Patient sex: M
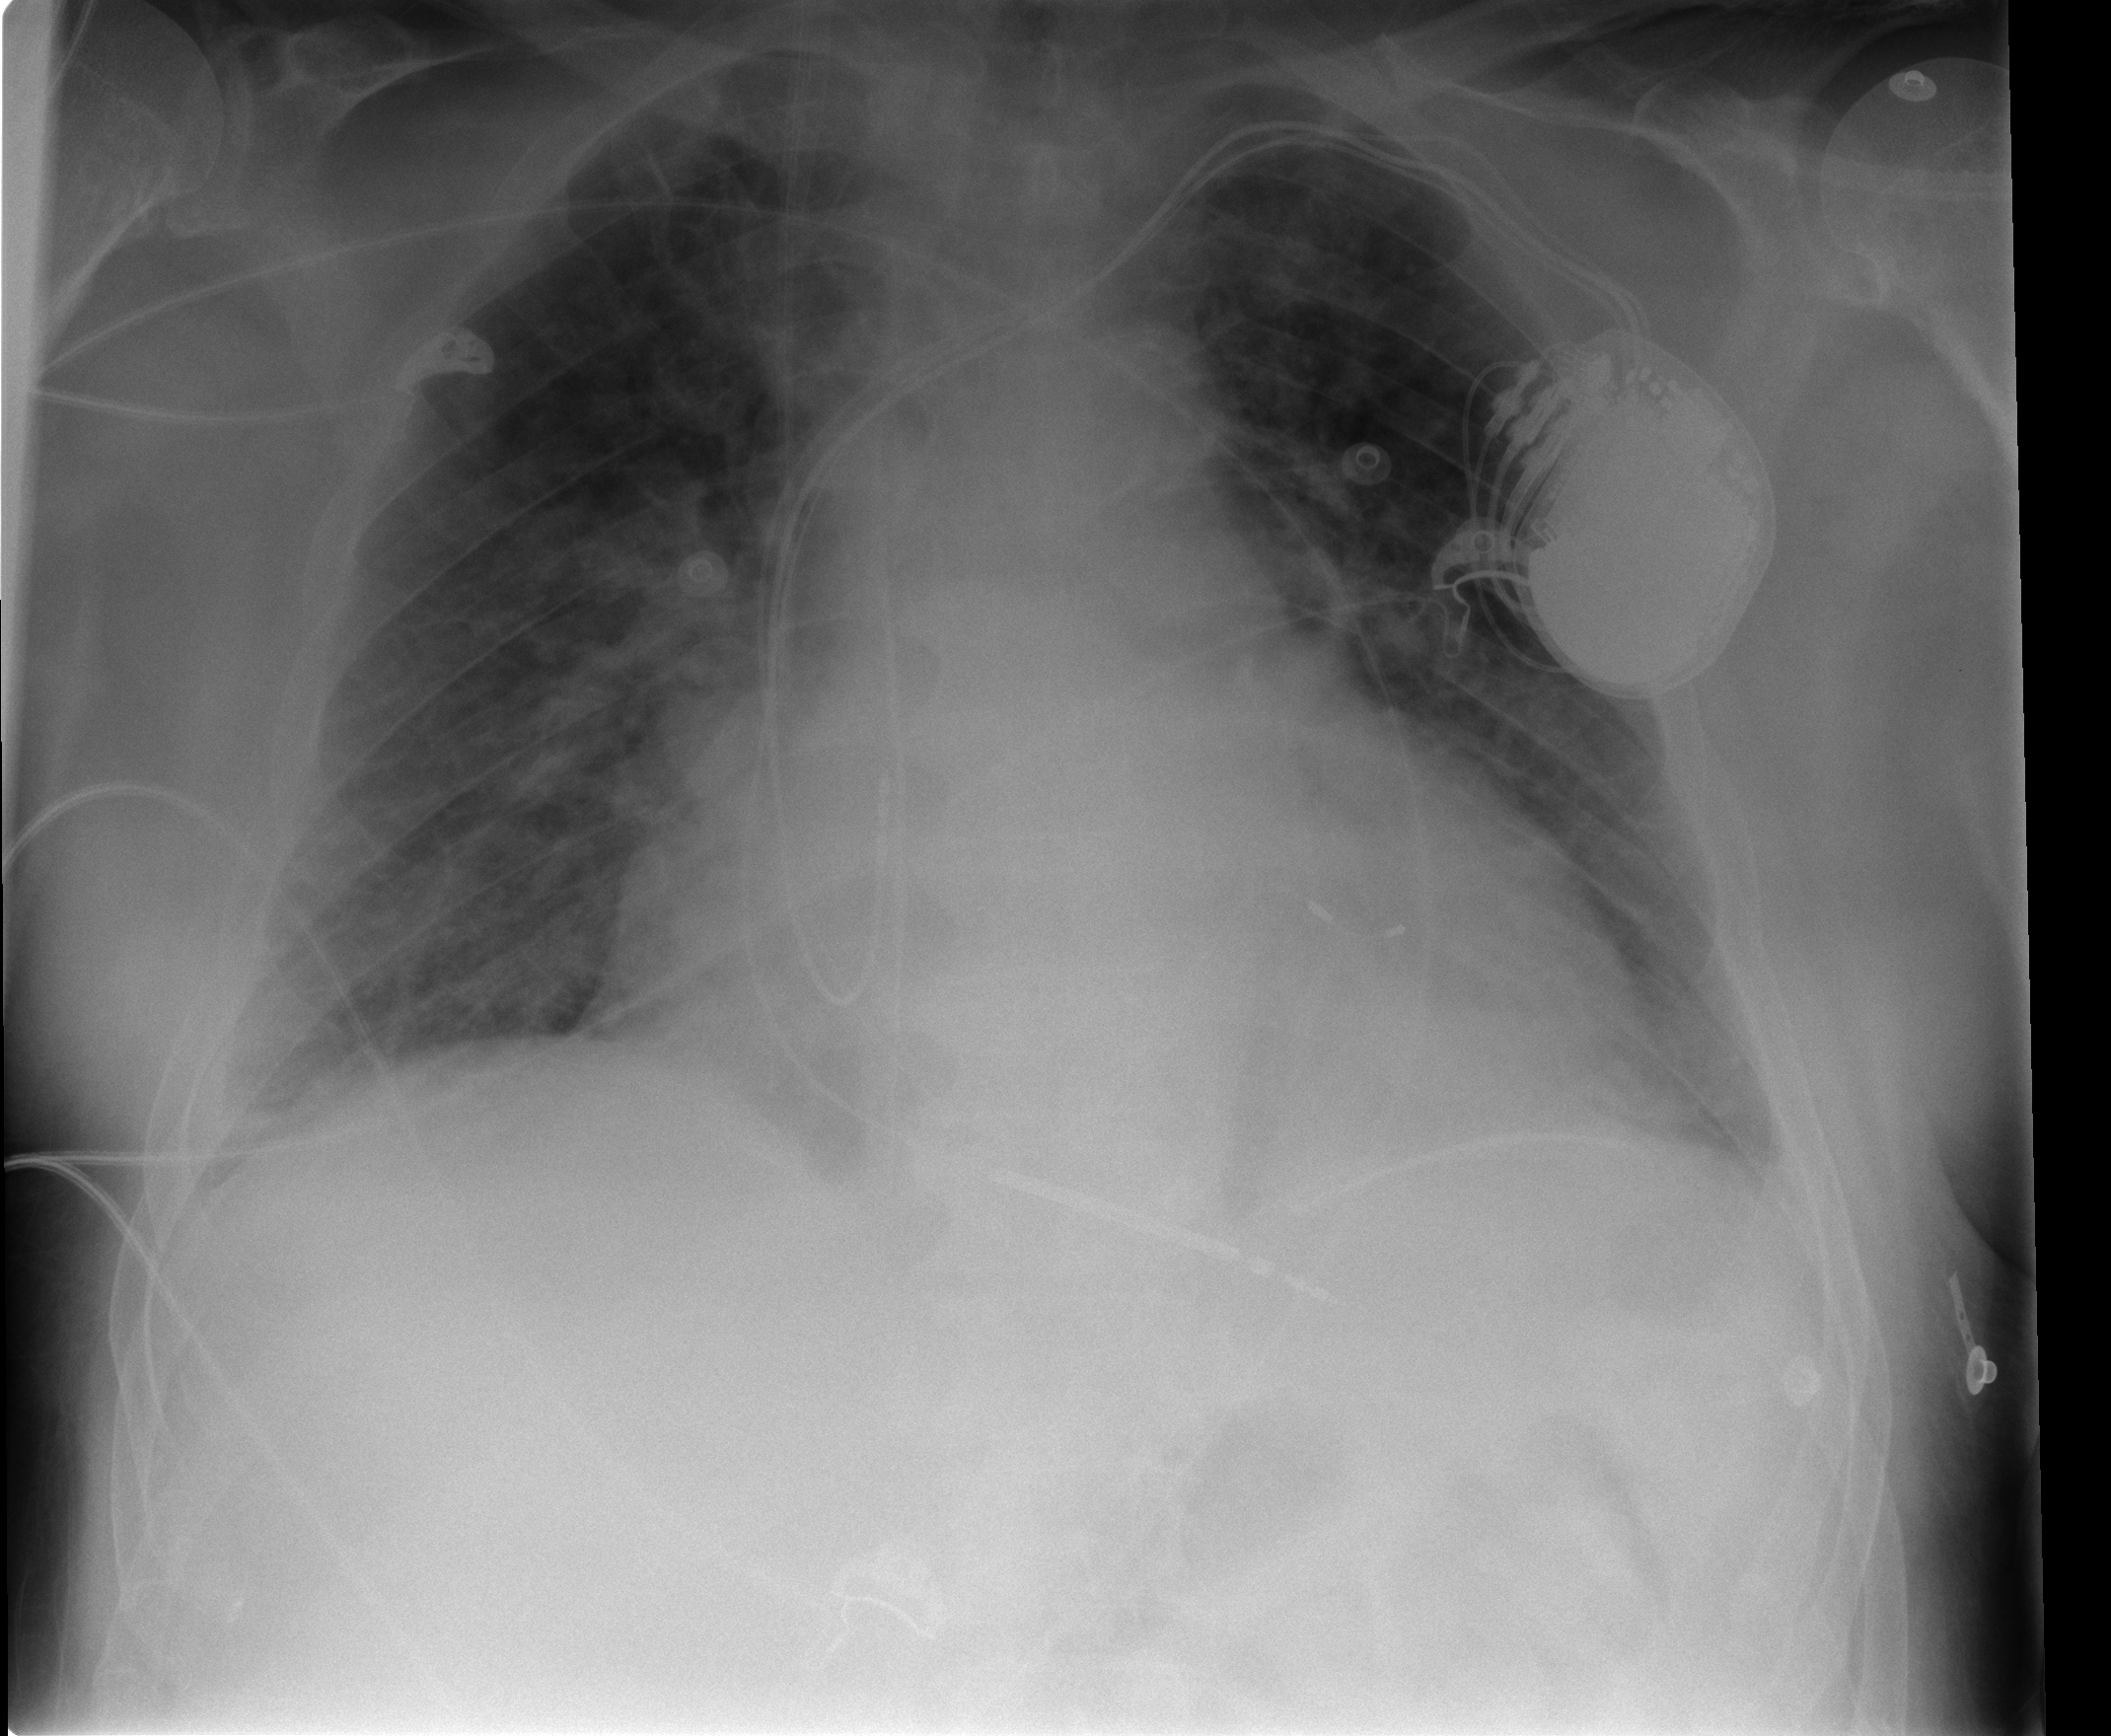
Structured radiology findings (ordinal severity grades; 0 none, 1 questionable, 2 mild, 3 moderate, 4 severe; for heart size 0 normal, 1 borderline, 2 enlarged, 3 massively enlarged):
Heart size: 2
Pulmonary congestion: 2
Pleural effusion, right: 2
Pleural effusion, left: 1
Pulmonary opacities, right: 0
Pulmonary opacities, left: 0
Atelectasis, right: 2
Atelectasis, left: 2